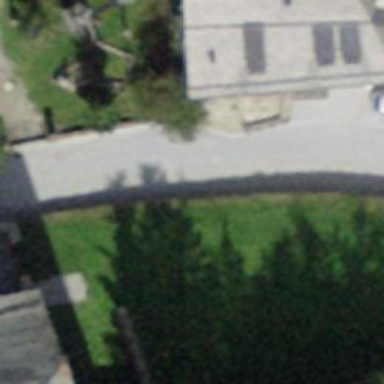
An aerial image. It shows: Pedestrian road with sett surface.